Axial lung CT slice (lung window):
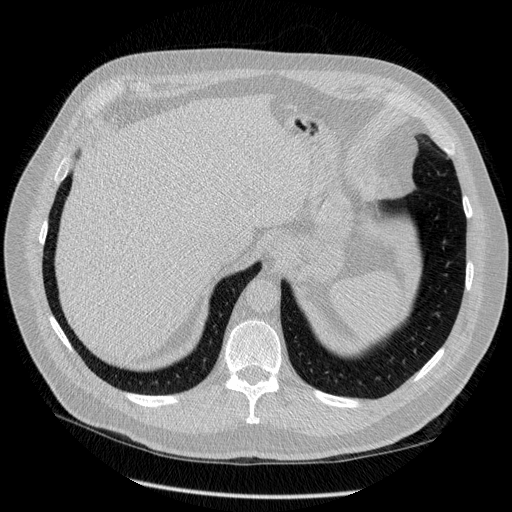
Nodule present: no